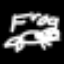
Label: frog